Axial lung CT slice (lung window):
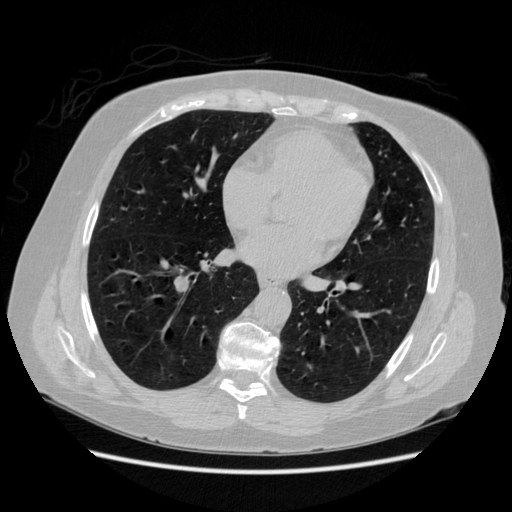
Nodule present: no